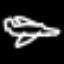
Label: airplane